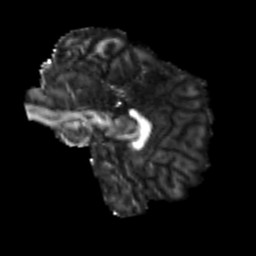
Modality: FA
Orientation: sagittal
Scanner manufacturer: siemens
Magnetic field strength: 3 T
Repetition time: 3.6 s
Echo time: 0.092 s